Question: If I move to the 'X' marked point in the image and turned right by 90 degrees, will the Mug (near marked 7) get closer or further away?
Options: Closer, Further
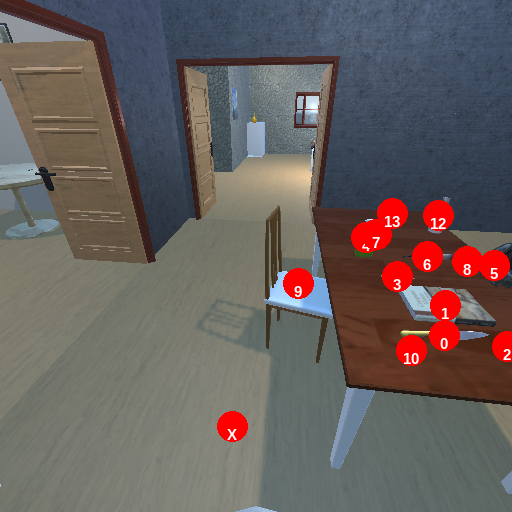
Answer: Closer